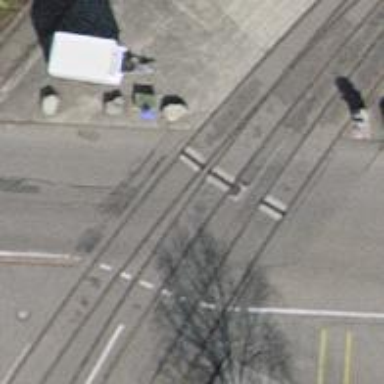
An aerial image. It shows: Level crossing along the railway.